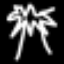
Label: palm tree